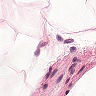
Metastatic tissue present: no